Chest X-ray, AP view. Patient: 41 years old, sex M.
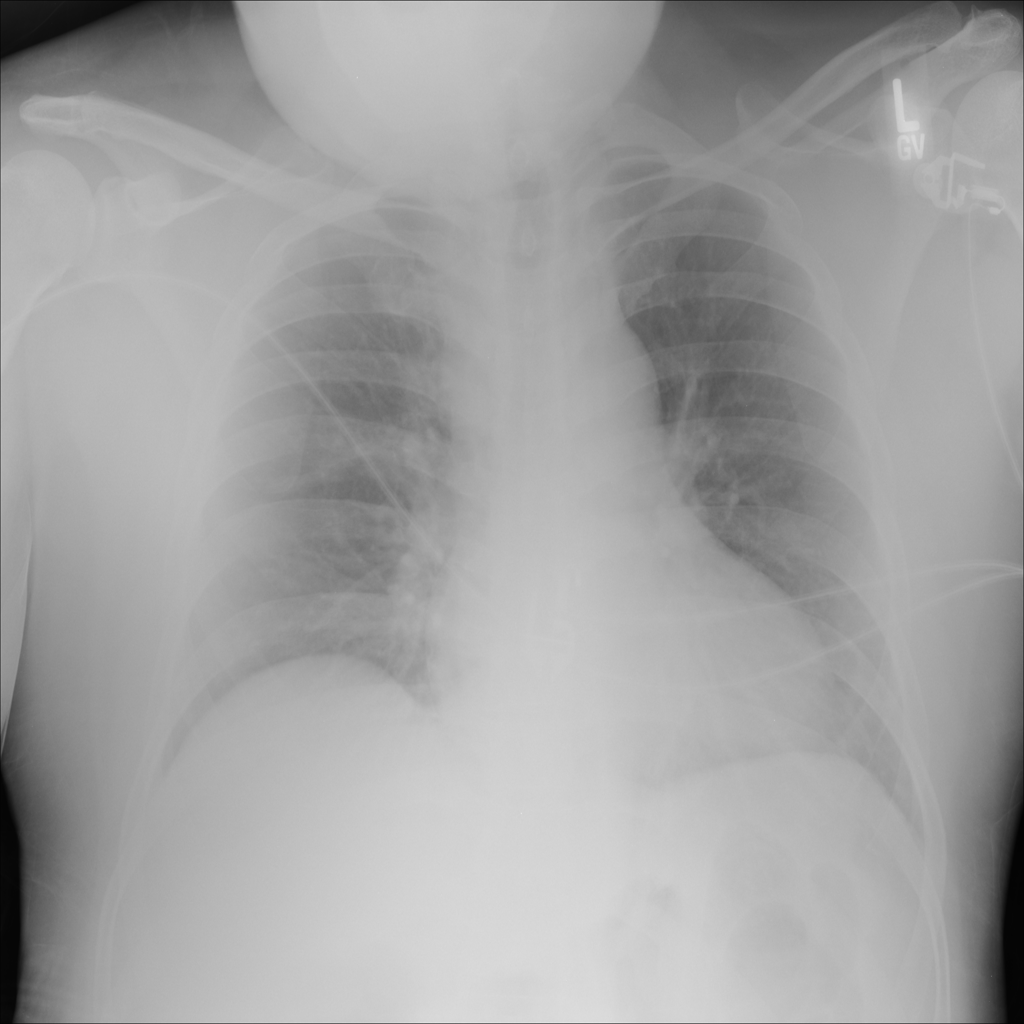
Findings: No Finding